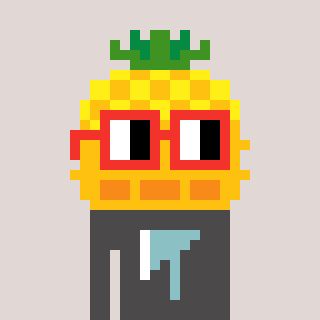
a pixel art character with square red glasses, a pineapple-shaped head and a grayscale-colored body on a warm background